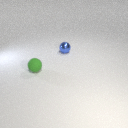
small green rubber sphere in front of small blue metal sphere